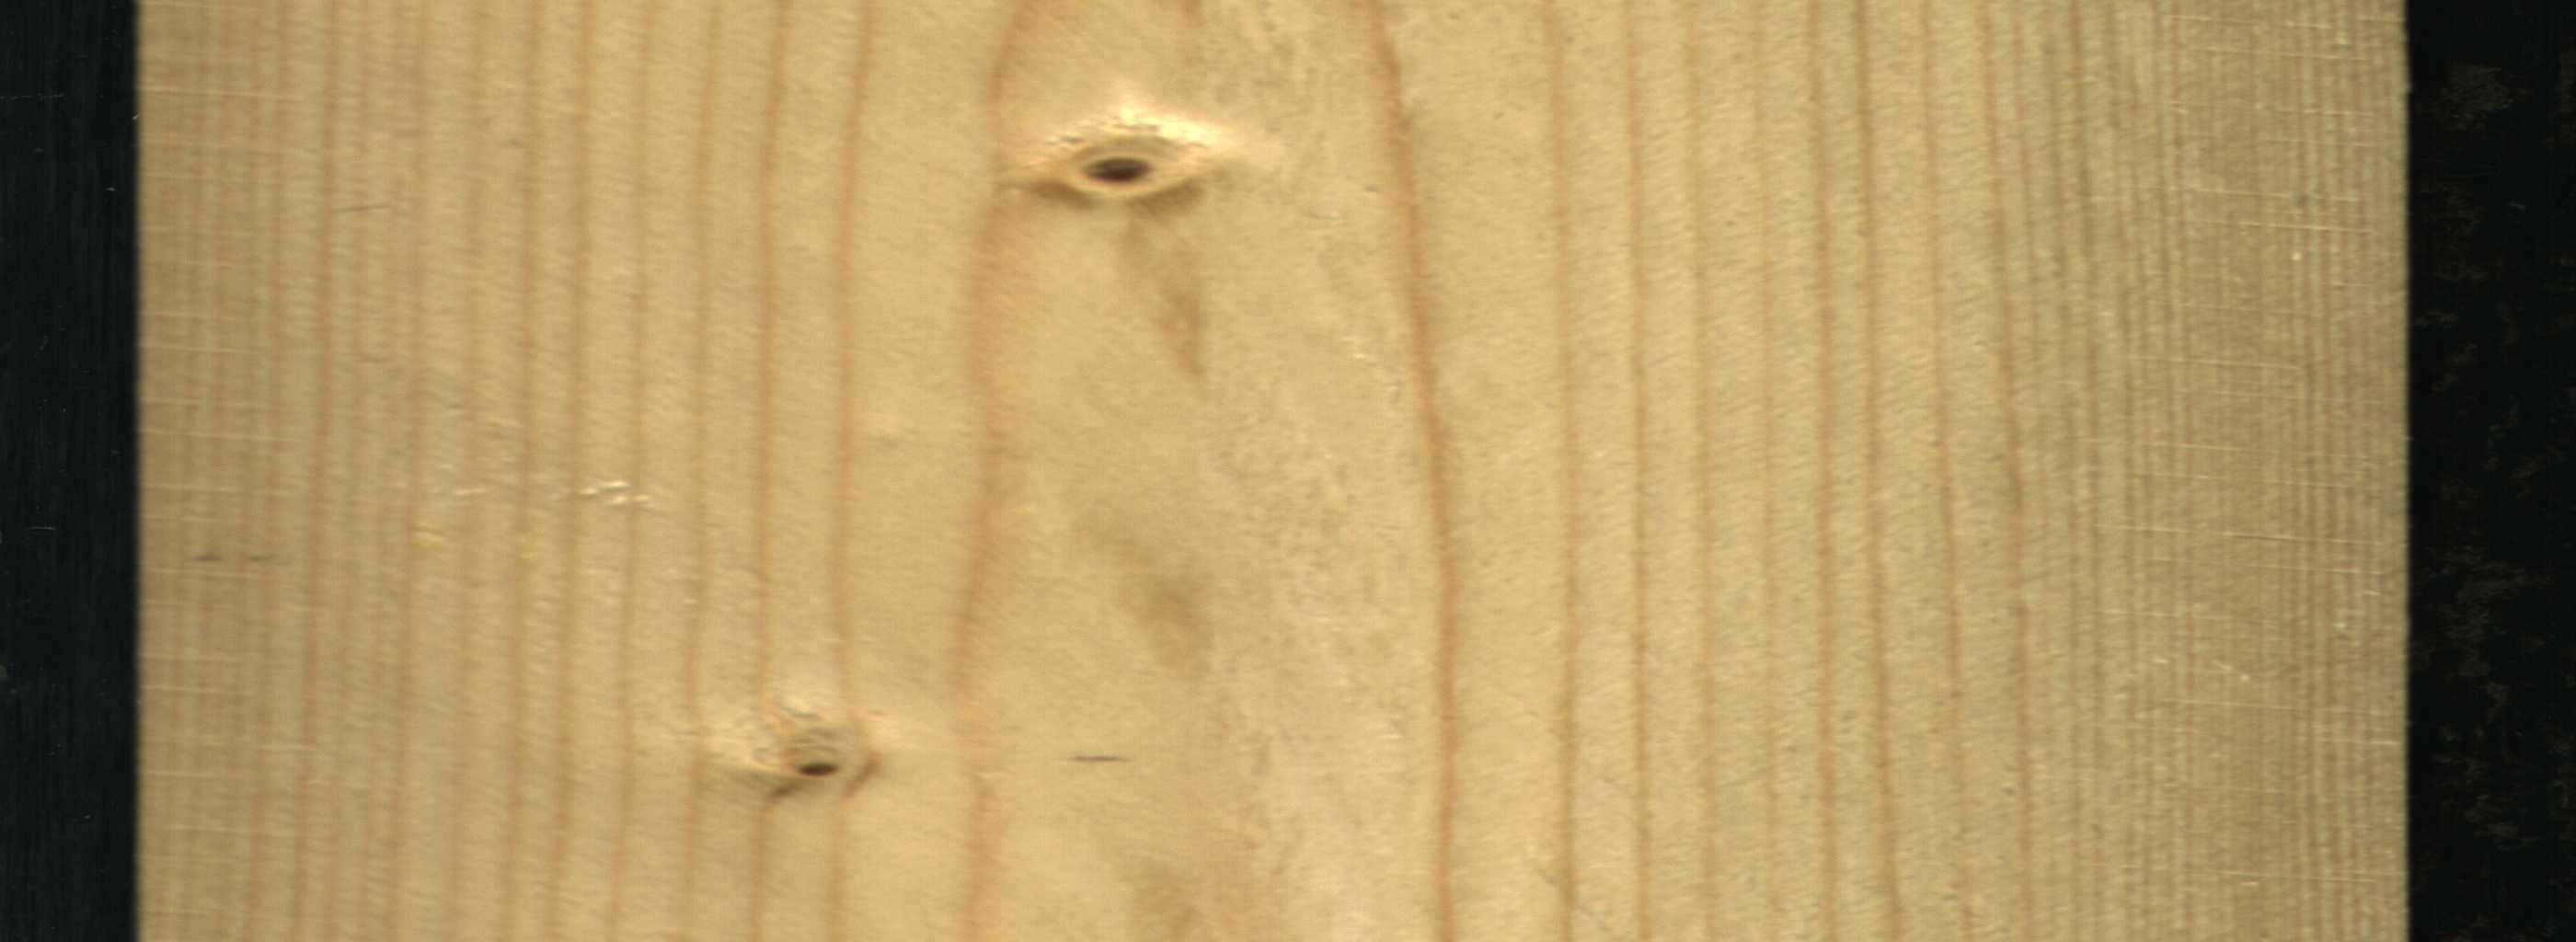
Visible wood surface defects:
Live_Knot
Live_Knot